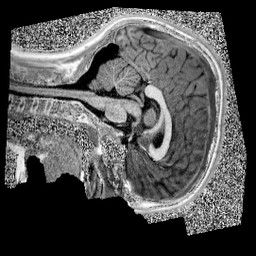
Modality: UNIT1
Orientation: sagittal
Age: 12
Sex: male
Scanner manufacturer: siemens
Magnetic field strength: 3 T
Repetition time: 4 s
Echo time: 0.00299 s